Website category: sports
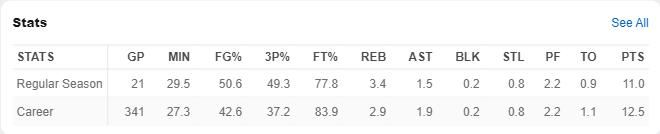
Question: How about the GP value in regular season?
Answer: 21

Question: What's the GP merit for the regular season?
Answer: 21

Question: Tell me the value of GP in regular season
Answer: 21

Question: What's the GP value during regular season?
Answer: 21

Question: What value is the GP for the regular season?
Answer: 21

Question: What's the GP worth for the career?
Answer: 341

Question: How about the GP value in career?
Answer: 341

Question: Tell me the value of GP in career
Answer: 341

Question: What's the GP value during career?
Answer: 341

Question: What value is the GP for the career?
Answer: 341

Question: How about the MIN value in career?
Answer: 27.3

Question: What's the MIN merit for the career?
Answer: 27.3

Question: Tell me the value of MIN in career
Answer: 27.3

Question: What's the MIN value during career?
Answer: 27.3

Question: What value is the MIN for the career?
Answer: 27.3

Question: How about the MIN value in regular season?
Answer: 29.5

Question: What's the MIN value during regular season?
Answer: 29.5

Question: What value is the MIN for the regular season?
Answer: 29.5

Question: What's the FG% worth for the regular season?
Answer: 50.6

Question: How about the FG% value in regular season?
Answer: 50.6

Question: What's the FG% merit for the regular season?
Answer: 50.6

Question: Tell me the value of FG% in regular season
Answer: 50.6

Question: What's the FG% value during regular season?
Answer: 50.6

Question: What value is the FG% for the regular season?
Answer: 50.6

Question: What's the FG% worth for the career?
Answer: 42.6

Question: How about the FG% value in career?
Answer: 42.6

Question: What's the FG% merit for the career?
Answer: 42.6

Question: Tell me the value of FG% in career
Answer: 42.6

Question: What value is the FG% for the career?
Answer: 42.6

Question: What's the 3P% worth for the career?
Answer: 37.2

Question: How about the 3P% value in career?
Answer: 37.2

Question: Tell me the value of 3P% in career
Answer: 37.2

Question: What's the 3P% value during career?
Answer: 37.2

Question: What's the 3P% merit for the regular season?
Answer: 49.3

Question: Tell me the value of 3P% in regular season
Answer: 49.3

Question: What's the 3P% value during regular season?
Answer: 49.3

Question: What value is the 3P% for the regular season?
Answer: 49.3

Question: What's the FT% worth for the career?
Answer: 83.9

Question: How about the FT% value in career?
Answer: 83.9

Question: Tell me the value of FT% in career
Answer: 83.9

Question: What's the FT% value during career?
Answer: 83.9

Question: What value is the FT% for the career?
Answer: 83.9

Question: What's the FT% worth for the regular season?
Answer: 77.8

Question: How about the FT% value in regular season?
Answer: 77.8

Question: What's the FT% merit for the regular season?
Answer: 77.8

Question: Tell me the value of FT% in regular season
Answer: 77.8

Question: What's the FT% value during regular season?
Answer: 77.8

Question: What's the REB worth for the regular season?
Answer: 3.4

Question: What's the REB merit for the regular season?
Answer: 3.4

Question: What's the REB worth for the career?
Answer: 2.9

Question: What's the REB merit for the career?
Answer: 2.9

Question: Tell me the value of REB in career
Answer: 2.9

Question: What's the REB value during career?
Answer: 2.9

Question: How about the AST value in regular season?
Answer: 1.5

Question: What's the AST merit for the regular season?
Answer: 1.5

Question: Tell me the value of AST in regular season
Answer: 1.5

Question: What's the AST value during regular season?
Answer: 1.5

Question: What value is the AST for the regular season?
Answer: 1.5

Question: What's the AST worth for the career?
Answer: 1.9

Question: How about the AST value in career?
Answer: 1.9

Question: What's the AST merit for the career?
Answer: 1.9

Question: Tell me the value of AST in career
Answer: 1.9

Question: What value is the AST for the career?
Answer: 1.9

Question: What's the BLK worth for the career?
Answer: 0.2